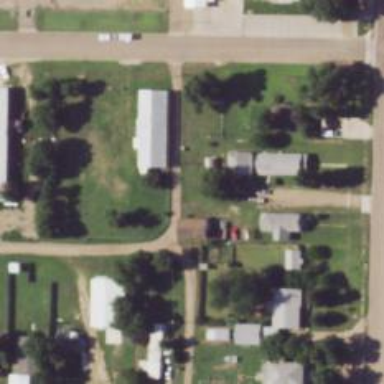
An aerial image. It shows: Alley classified as service road.